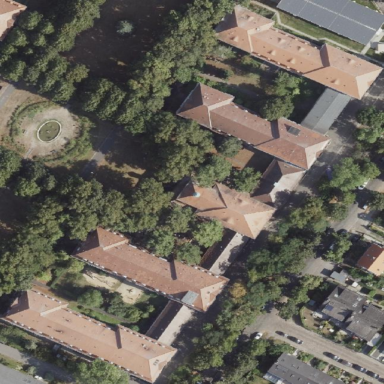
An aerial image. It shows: Hospital building.